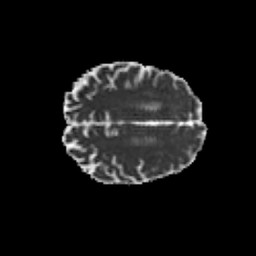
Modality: MD
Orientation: axial
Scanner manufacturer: siemens
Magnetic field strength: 3 T
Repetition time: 6.8 s
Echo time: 0.093 s